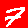
Digit: 7